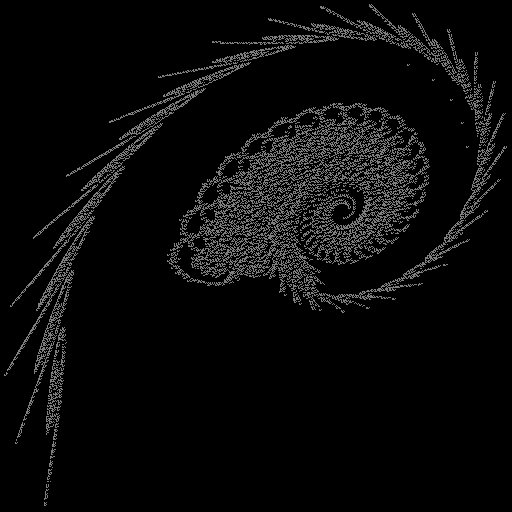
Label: fleabane